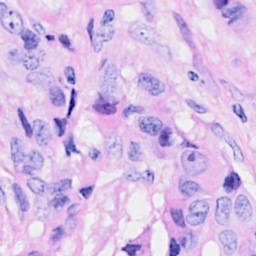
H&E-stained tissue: Breast